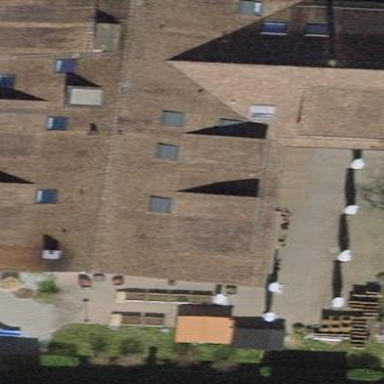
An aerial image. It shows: Hotel building.